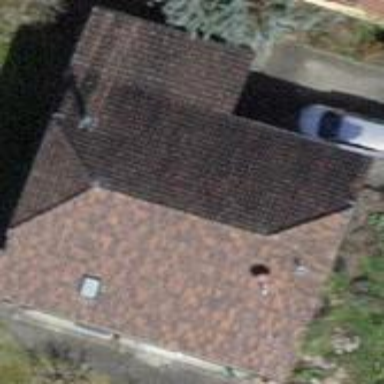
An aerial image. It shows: Building with tiled roof.